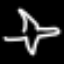
Label: airplane